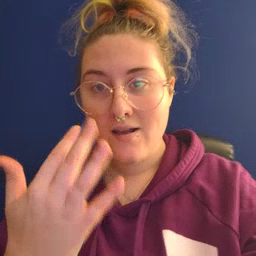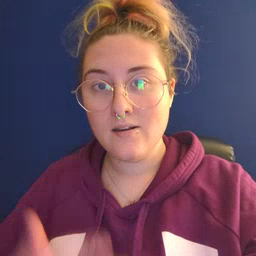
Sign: wait